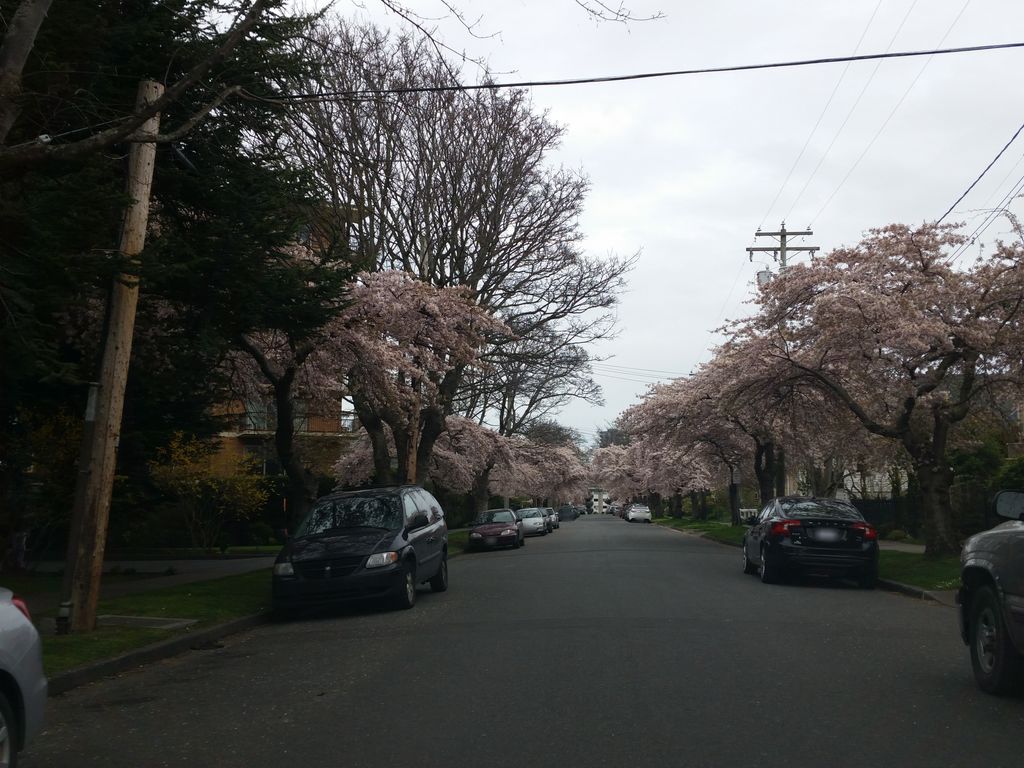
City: victoria